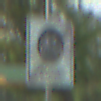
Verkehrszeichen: EndeFahrradzone
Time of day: MorningAfternoon
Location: Outdoor (Nature)
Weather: PartlyCloudy
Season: NotSpecified
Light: Natural